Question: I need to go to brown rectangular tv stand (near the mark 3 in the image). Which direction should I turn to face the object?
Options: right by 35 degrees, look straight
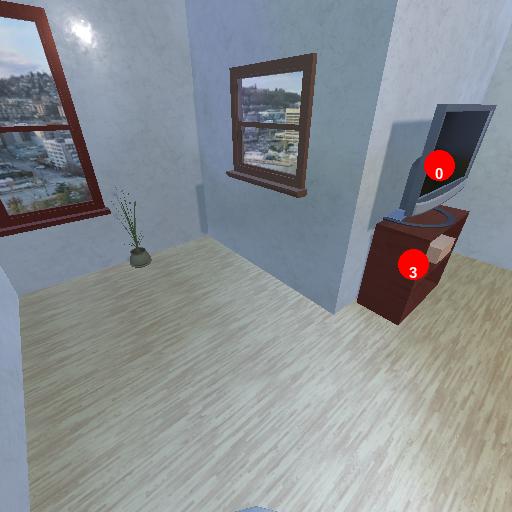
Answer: right by 35 degrees